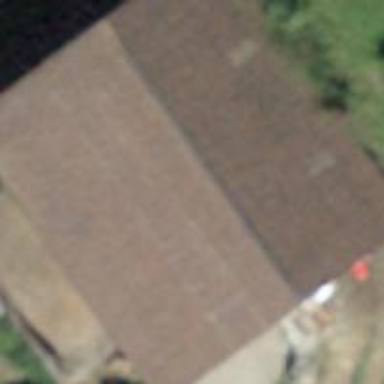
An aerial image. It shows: Barn.